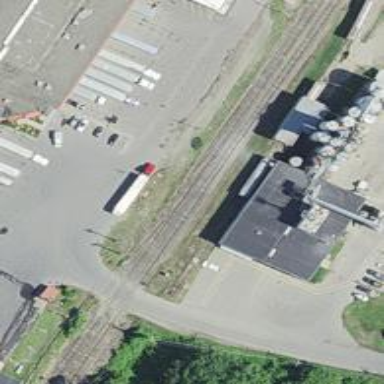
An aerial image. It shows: Industrial building.